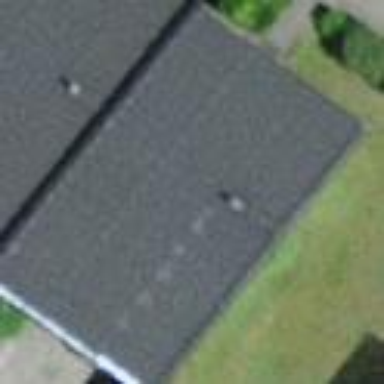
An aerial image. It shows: Terrace building.